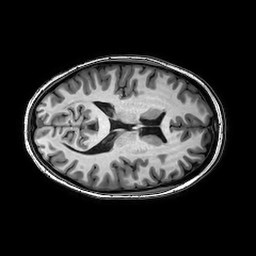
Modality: T1w
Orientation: axial
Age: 27
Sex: female
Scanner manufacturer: philips
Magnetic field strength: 3 T
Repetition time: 0.008228 s
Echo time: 0.00377 s